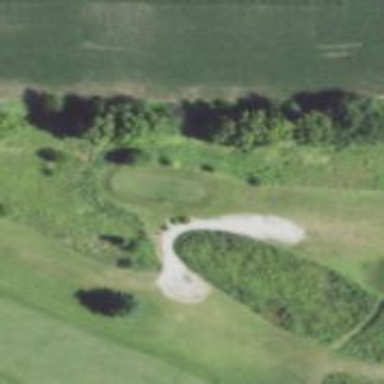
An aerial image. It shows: Path for both roads and golfers.